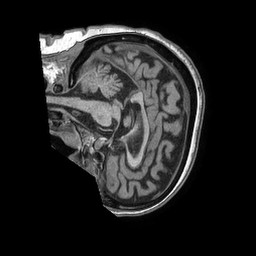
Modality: T1w
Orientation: sagittal
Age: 75
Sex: female
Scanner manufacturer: philips
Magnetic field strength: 1.5 T
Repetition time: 0.007563 s
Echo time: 0.003432 s